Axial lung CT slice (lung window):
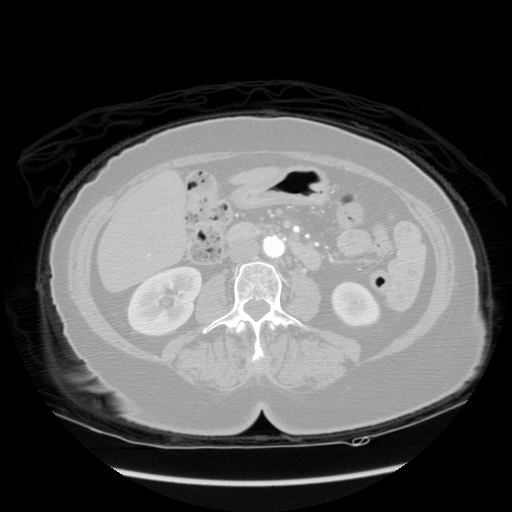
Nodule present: no